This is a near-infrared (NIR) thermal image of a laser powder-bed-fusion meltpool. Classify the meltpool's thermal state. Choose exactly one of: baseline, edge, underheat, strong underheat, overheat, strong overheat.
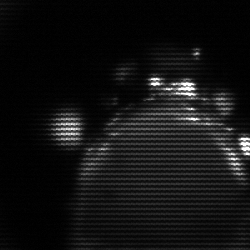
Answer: edge